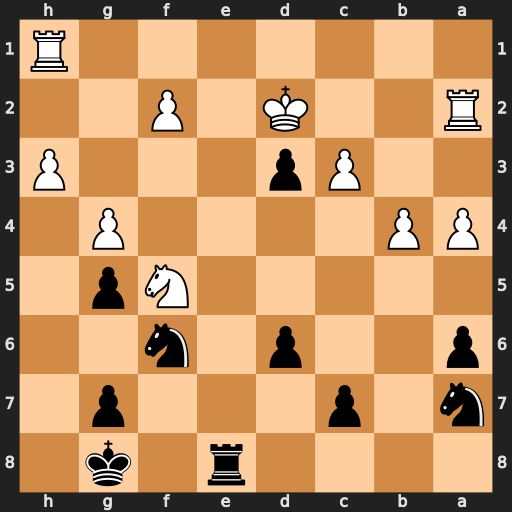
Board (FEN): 4r1k1/n1p3p1/p2p1n2/5Np1/PP4P1/2Pp3P/R2K1P2/7R
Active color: b
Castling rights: -
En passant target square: -
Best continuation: Re2+ Kxd3 Rxa2